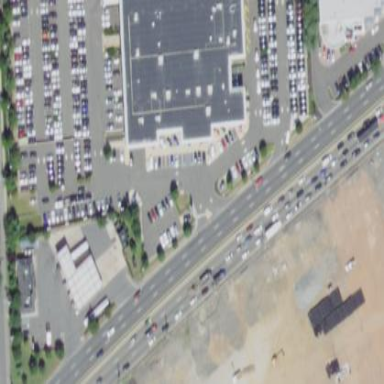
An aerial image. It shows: Building housing car shop.